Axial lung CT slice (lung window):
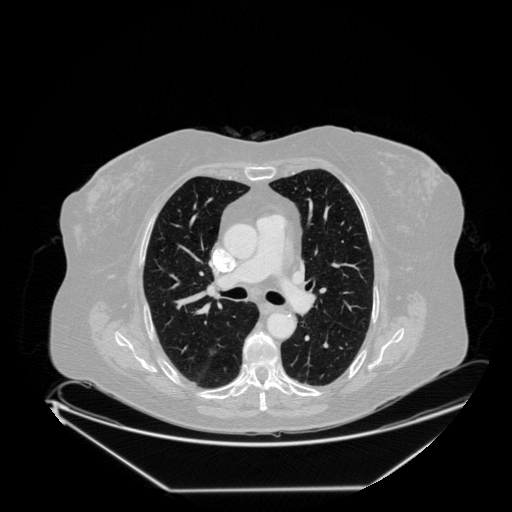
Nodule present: no